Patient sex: M
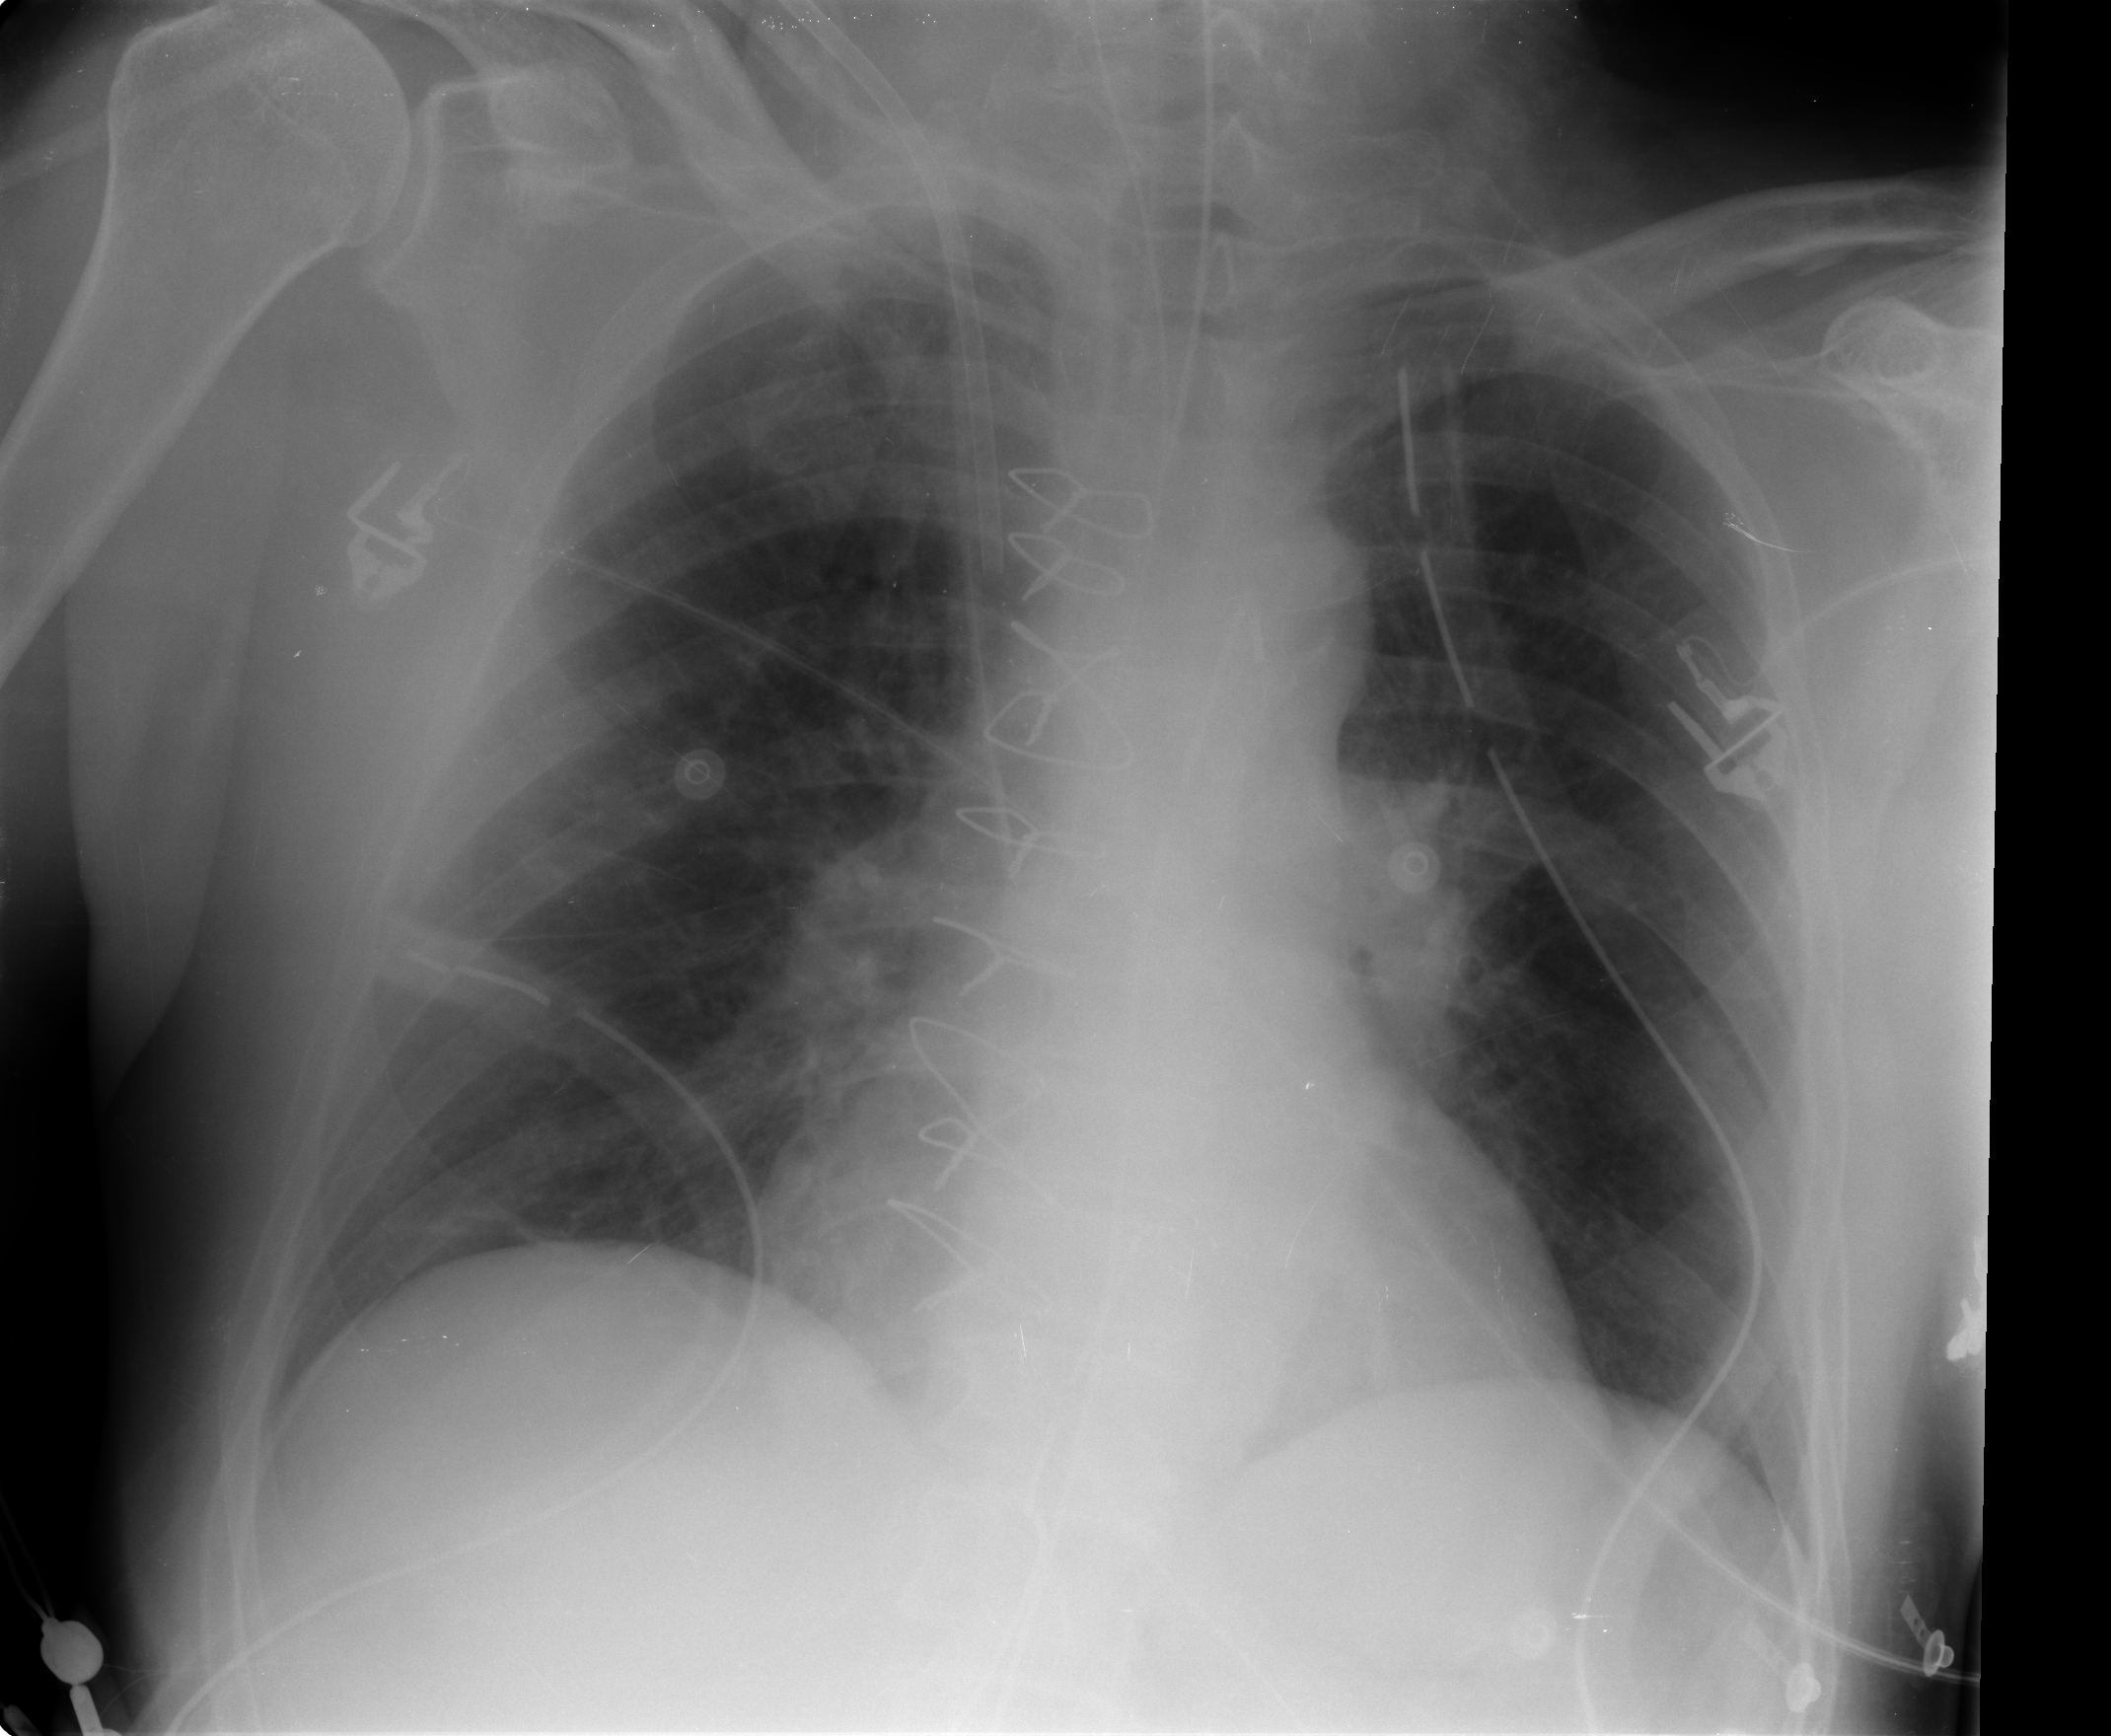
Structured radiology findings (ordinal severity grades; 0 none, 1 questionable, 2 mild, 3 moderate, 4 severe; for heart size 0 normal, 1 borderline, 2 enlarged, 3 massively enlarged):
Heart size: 0
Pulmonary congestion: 1
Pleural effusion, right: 0
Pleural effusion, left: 0
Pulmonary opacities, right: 0
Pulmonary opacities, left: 0
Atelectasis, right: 1
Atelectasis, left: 1